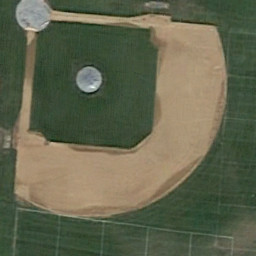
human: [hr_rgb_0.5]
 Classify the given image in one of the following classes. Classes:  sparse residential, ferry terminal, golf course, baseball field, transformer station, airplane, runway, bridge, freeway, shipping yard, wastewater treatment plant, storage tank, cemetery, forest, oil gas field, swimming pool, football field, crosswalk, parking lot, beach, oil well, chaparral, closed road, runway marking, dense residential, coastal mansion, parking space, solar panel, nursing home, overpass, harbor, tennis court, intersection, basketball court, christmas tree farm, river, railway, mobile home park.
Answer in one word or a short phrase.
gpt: baseball field